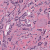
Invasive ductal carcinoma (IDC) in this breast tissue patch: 1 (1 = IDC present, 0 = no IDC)